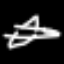
Label: airplane